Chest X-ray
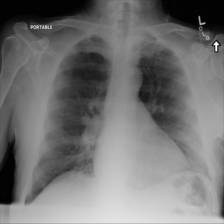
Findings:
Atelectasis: negative
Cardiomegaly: negative
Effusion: negative
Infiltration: negative
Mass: negative
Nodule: negative
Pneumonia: negative
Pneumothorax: negative
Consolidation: negative
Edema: negative
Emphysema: negative
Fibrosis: negative
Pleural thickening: negative
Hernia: negative